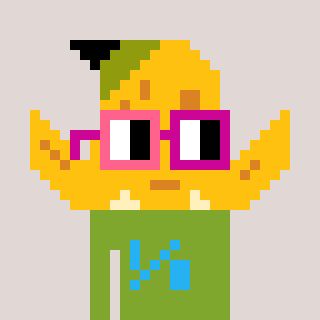
a pixel art character with square pink and red glasses, a banana-shaped head and a slimegreen-colored body on a warm background